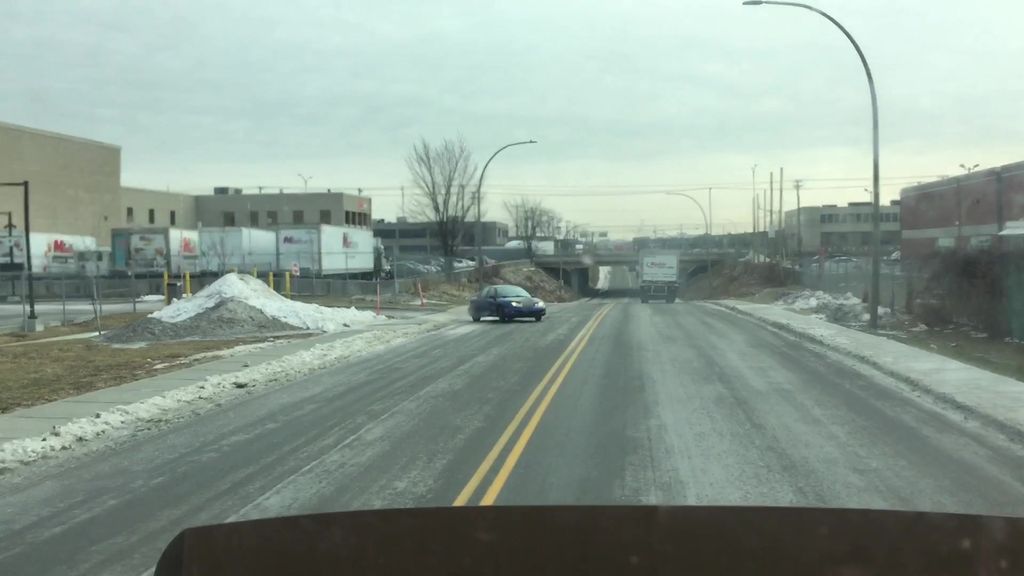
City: montreal